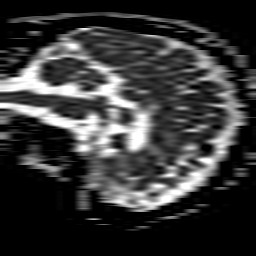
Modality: ADC
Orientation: sagittal
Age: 62
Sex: male
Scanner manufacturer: philips
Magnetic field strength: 1.5 T
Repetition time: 3.639 s
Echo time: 0.09255 s